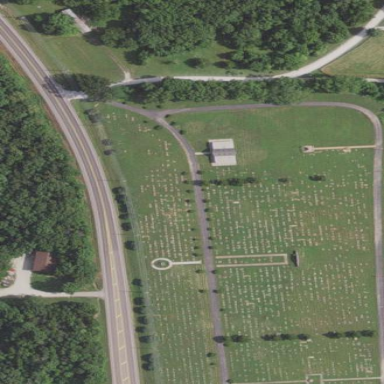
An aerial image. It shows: Cemetery.